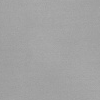
Atmospheric dust classification: dusty